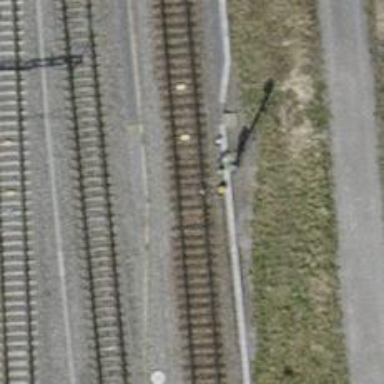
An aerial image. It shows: Railway signal.